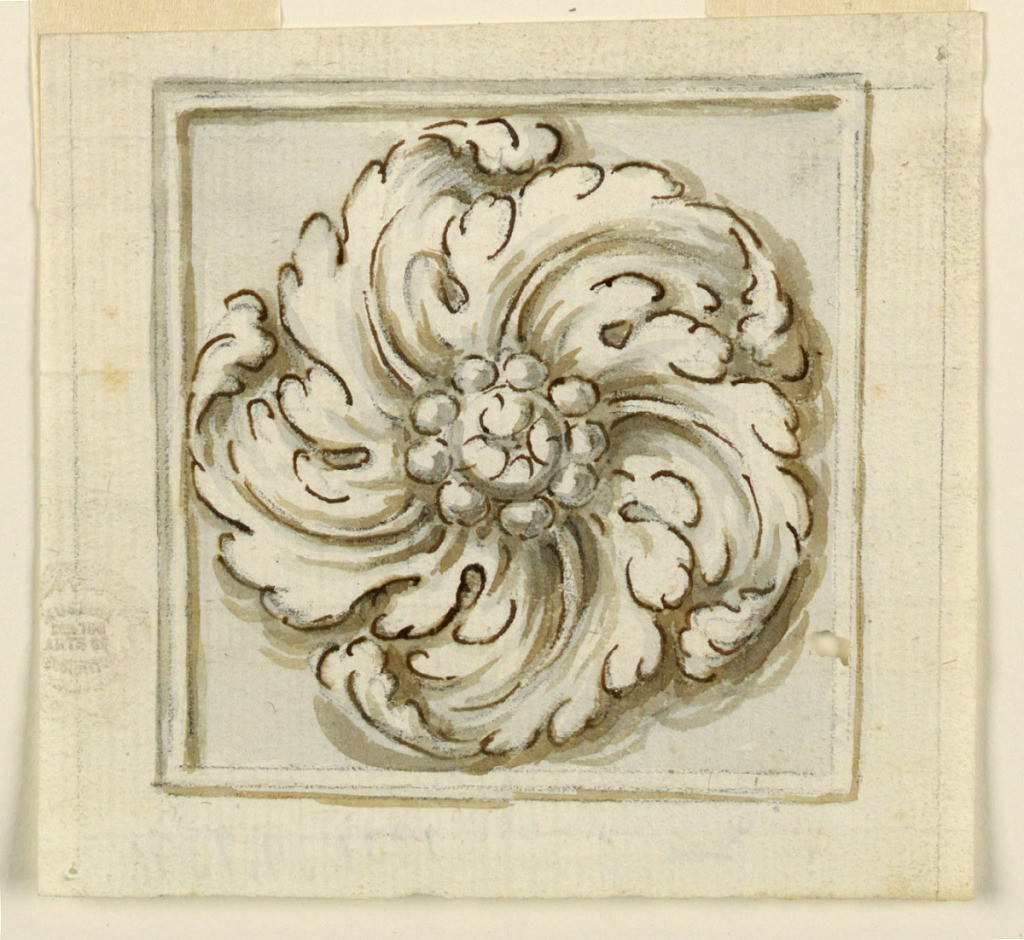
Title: Square Panel with a Roset
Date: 1750–1800
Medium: Pen and brown ink, brush and brown, gray wash, over black chalk on white laid paper
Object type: Drawing
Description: Five acanthus leaves revolve around a circle of beads and a band and molded frame.